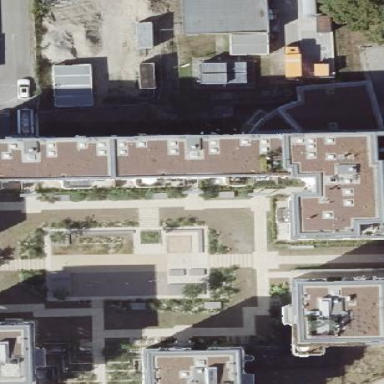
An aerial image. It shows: White apartments with flat roofs.